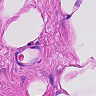
Metastatic tissue present: no